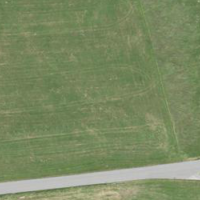
EUNIS habitat code: 25
Species observed at this site:
Rupicapra rupicapra